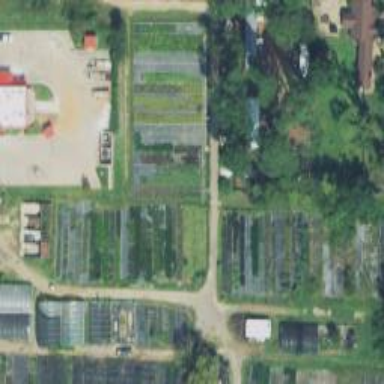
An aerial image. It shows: Plant nursery.